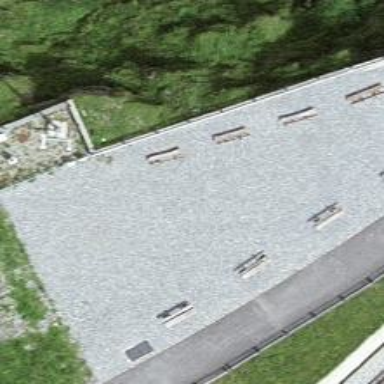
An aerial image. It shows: Bench.